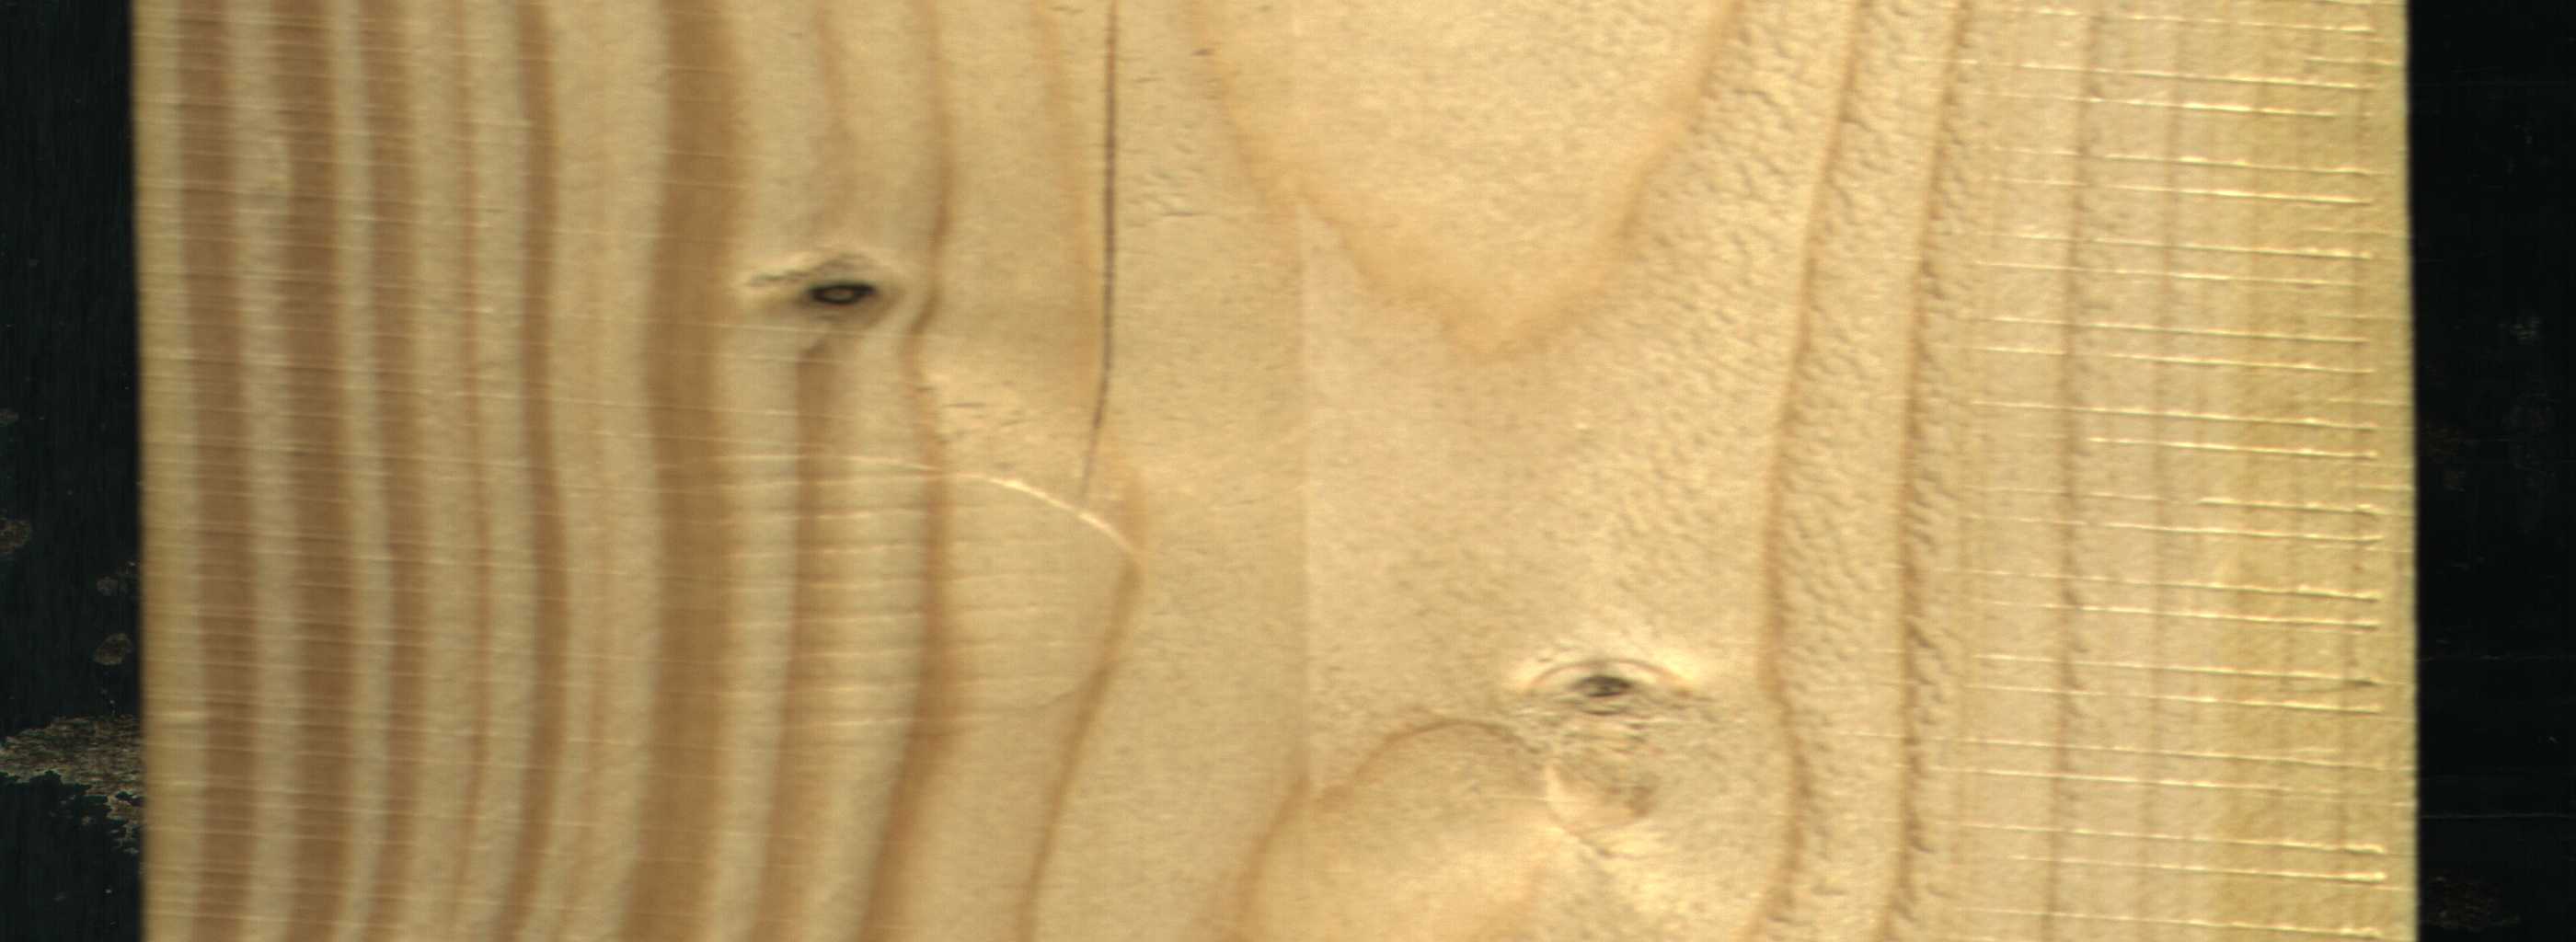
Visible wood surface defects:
Crack
Dead_Knot
Live_Knot